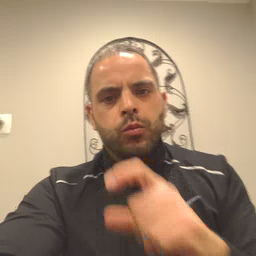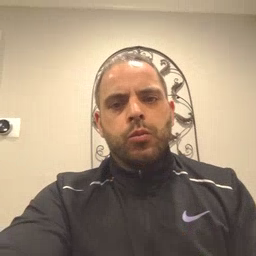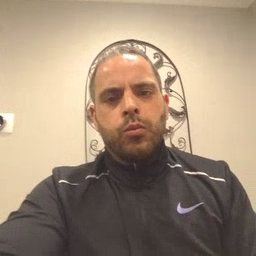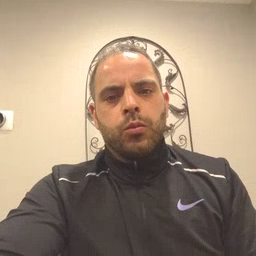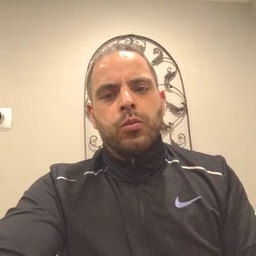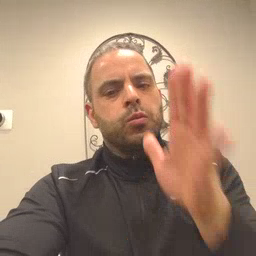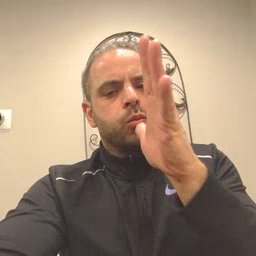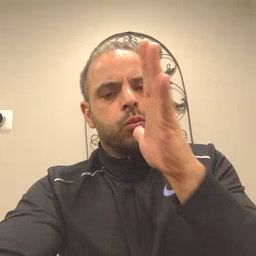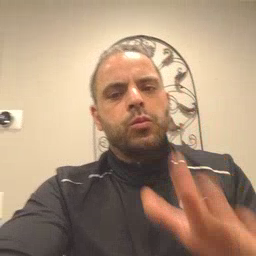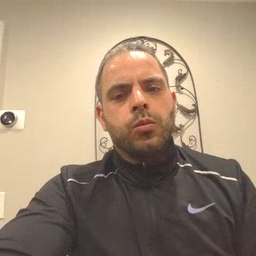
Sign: mom